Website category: sports
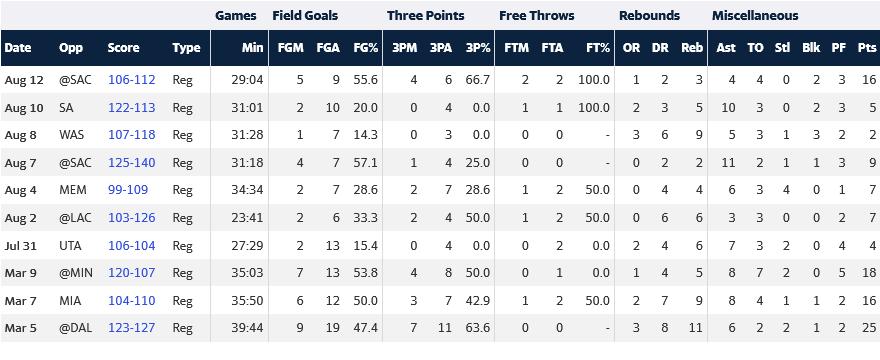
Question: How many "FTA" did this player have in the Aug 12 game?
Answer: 2

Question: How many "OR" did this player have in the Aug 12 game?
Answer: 1

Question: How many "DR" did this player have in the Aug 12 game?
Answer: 2

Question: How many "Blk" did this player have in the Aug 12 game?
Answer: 2

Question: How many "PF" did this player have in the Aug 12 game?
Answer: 3

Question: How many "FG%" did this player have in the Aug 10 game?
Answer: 20.0

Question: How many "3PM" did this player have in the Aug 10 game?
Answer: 0

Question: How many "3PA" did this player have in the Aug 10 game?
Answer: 4

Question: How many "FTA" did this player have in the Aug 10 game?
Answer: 1

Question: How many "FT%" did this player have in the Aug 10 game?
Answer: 100.0

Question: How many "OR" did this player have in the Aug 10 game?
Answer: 2

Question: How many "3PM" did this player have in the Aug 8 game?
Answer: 0

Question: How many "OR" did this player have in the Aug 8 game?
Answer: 3

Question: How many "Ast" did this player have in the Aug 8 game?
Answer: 5

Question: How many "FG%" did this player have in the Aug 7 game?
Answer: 57.1

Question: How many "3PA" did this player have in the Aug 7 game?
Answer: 4

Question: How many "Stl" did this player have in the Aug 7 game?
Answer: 1

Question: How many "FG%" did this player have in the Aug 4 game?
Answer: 28.6

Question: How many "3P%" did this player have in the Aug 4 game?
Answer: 28.6

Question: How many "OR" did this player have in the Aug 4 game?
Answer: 0

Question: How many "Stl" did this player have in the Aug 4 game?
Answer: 4

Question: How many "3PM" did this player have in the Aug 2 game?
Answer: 2

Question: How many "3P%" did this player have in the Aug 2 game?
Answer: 50.0

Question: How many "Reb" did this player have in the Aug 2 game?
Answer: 6

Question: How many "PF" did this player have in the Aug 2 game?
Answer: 2

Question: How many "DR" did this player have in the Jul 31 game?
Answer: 4

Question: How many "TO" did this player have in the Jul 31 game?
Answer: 3

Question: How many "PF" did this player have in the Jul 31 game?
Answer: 4

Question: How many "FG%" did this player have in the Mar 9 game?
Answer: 53.8

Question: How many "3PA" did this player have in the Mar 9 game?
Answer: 8

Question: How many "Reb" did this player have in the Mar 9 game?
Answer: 5

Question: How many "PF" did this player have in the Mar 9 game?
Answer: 5

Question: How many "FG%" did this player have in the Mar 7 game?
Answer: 50.0

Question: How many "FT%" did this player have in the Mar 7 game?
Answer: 50.0

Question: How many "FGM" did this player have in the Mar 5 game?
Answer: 9

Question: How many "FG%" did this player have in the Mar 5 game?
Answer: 47.4

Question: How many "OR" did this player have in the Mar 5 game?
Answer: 3

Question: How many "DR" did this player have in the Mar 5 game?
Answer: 8

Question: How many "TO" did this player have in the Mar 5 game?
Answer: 2

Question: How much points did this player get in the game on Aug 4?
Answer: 7

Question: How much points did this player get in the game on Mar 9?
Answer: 18

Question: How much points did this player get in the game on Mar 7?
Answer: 16

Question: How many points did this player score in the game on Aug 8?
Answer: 2

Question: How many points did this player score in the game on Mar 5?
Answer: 25

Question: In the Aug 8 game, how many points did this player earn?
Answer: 2

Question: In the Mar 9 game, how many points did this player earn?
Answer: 18

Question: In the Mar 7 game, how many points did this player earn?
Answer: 16